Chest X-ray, PA view. Patient: 33 years old, sex F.
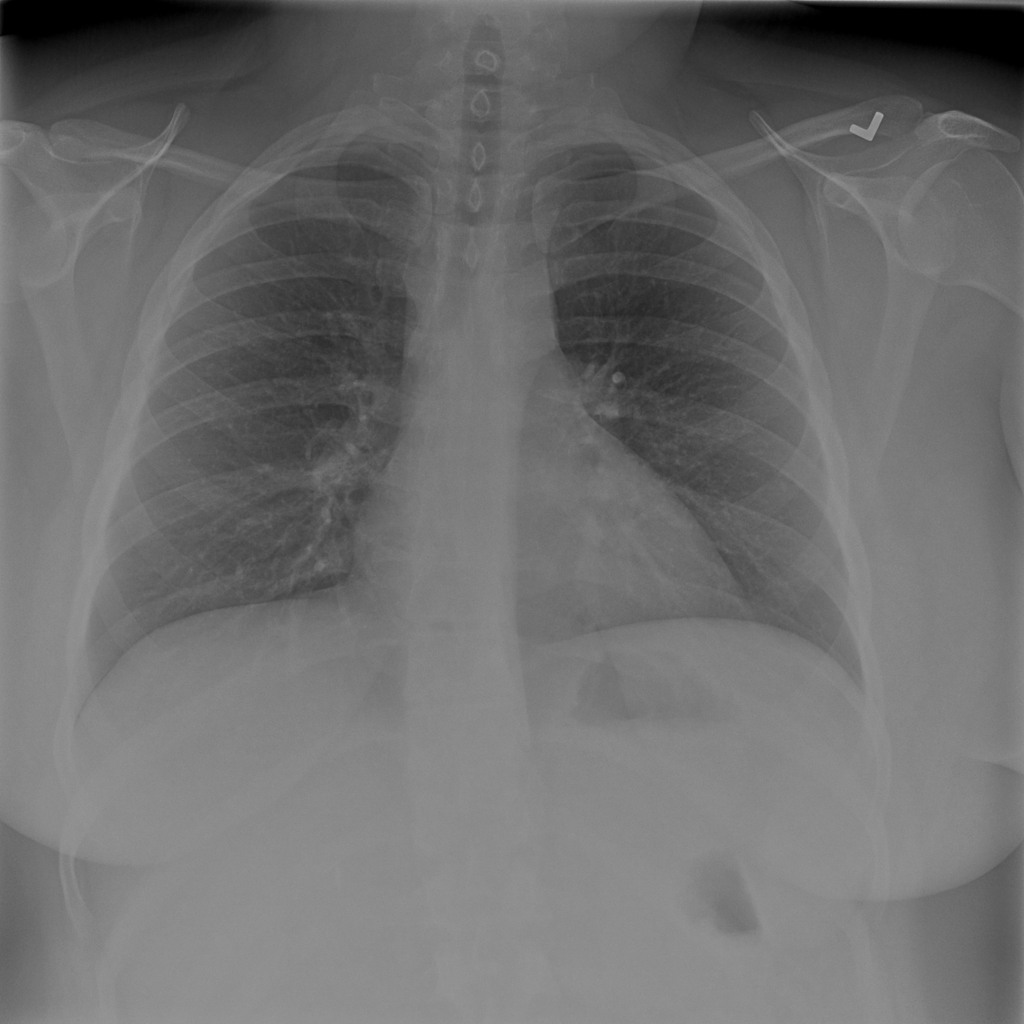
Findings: No Finding